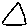
Label: triangle